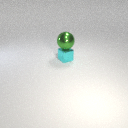
small cyan metal cube below large green metal sphere